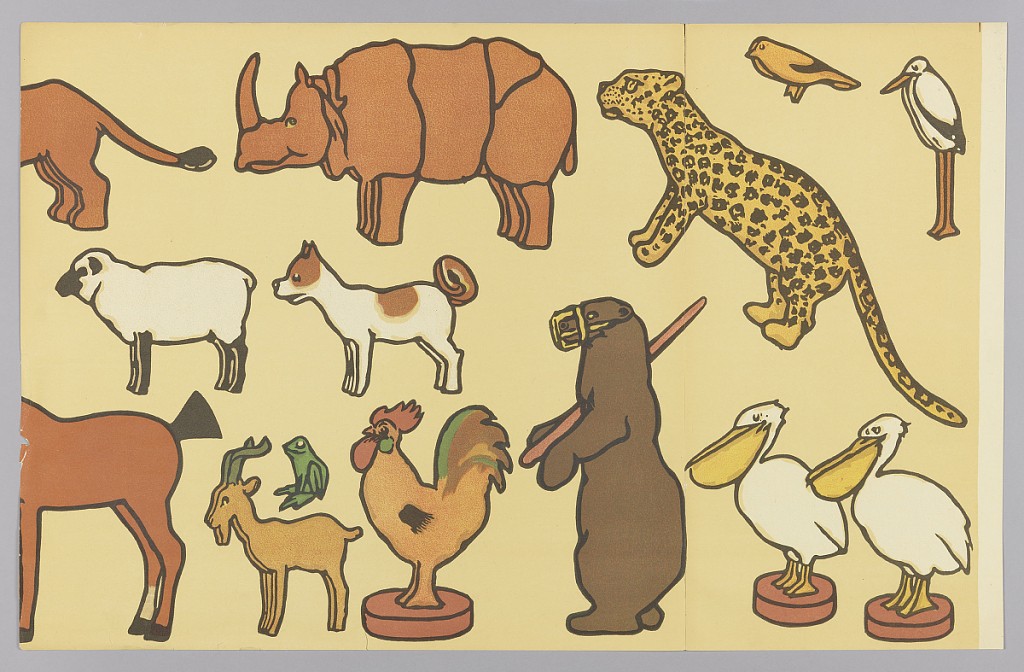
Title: Jungle Cut Outs
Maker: The Schmitz-Horning Co., Cleveland, Ohio, 1905 - 1960
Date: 1906
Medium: Chromolithograph on paper
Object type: Decorative panel
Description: Children's frieze, containing various animals, including dog, sheep, goat, pelican, rhinoceros and leopard. Printed in colors on a tan ground. The paper can be installed as is forming a frieze or the animals can be cut out and pasted on the wall or pinned to a fabric wallcovering.